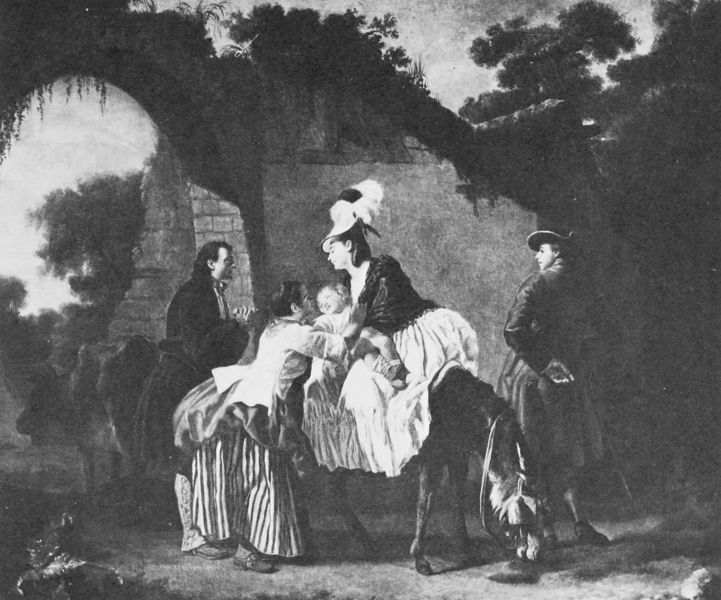
Titel: Abschied der Amme
Künstler: Etienne Aubry
Institution: Williamstown, Sterling and Francine Clark Art Institute
Schlagwörter: baum, feder, gemälde, himmel, weiß, wolken, bäume, frauen, landschaft, frau, grau, hut, männer, schwarz, dame, weg, herren, hose, federn, herr, hände, öl, familie, kind, mutter, pflanzen, esel, pferd, hufe, zügel, bogen, röcke, mauer, baby, frack, trennung, streifen, tor, ruine, torbogen, amme, druck, stich, leinwand, dreispitz, kinderfrau, ankunft